Field crop: maize
Growth stage: 2
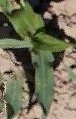
Species: maize